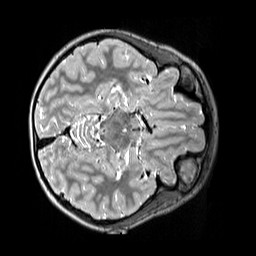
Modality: T2w
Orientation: axial
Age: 10
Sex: male
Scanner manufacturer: siemens
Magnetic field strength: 3 T
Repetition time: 3.2 s
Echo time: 0.408 s